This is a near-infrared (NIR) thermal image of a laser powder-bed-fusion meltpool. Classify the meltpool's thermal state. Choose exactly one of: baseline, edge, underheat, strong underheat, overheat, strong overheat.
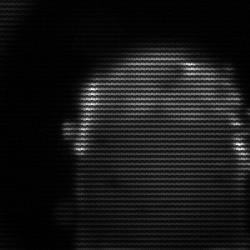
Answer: baseline